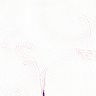
Metastatic tissue present: no